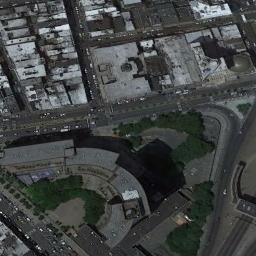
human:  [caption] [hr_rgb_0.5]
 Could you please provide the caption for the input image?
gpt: The commercial area is near the road with many cars .

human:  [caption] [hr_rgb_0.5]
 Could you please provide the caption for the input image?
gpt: A commercial area with a high-rise building and some other buildings is surrounded by some roads .

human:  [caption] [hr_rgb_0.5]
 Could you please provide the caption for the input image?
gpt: In a business district there are several tall buildings of different shapes and several roads with many cars and many trees .

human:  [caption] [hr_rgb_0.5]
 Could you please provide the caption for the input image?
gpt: The buildings are well spaced .

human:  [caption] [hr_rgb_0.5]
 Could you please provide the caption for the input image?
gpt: There are some buildings with gray roofs by the roadside on a commercial area .